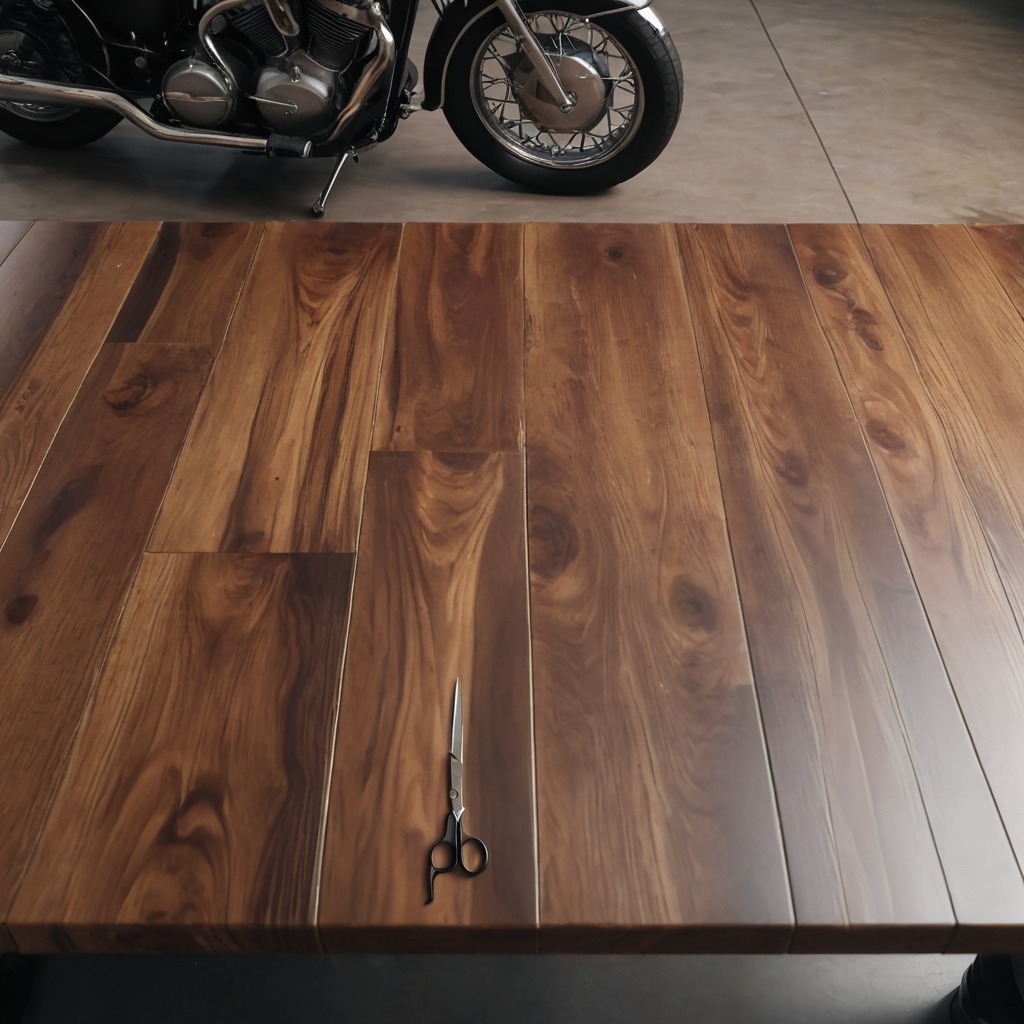
A scissor is lying on the wooden table.